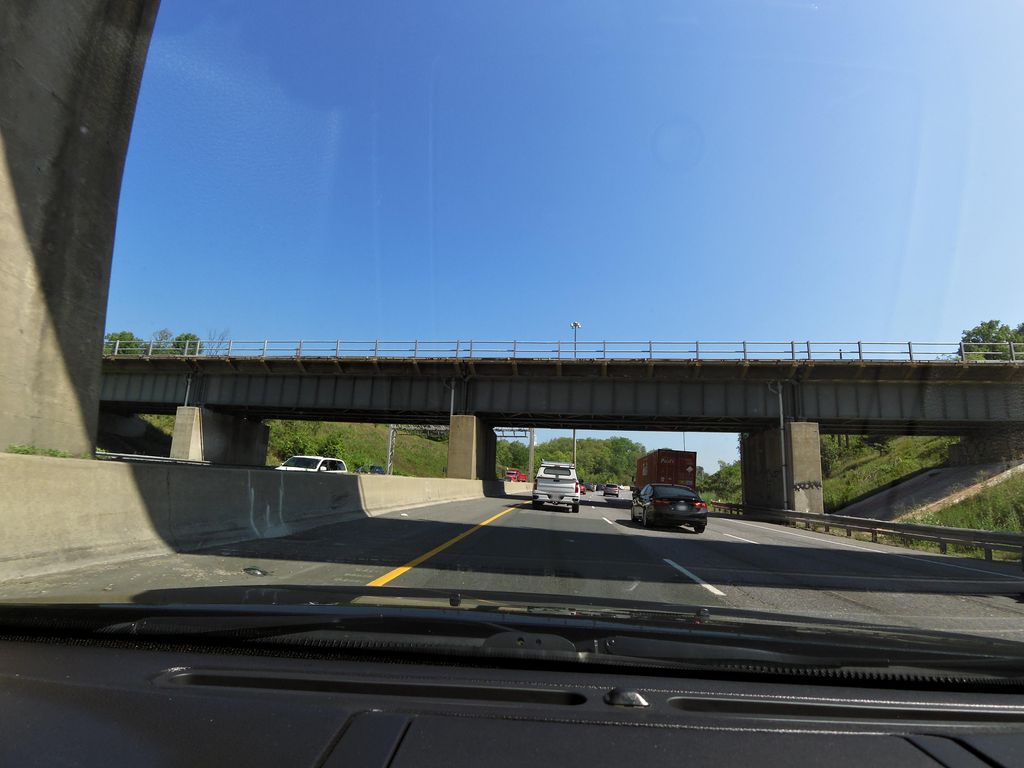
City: hamilton